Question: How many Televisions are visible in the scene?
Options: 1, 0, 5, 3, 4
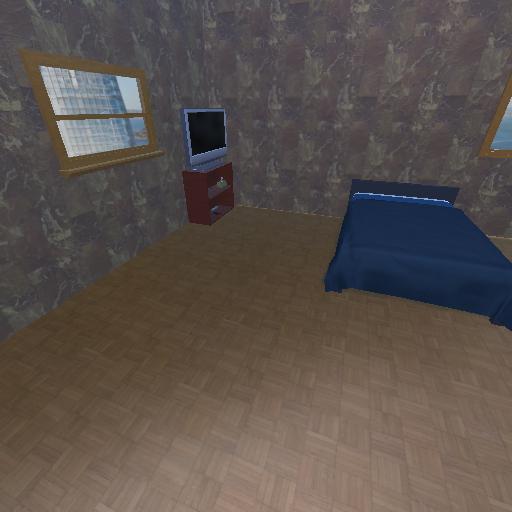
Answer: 1